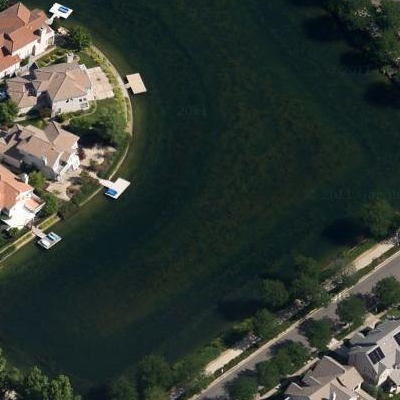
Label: dRiverLake